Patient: sex F, age 69
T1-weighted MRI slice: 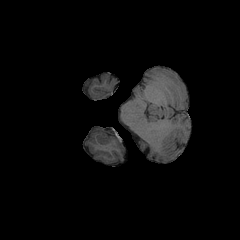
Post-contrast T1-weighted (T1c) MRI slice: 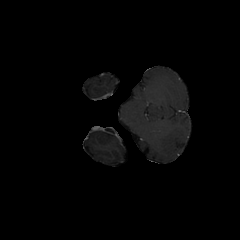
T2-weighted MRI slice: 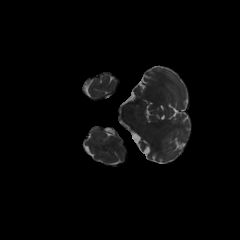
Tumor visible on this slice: no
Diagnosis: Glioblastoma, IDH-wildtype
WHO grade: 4